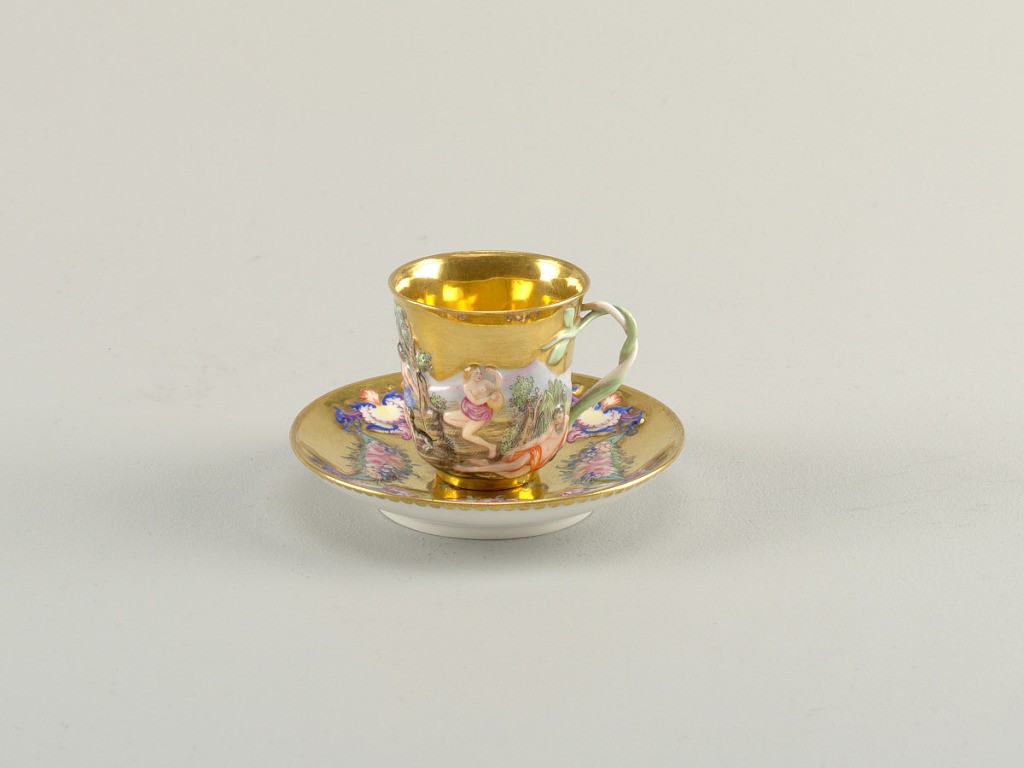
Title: Cup and Saucer
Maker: Doccia Porcelain Factory, Italian, established 1735
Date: ca. 1870–1900
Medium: hard paste porcelain, vitreous enamel, gold
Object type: cup and saucer
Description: Curved flaring cup, with twisted stem handle, ending in leaves. Slightly curved saucer. On cup, relief decoration of mythological scenes (Judgement of Paris, Mercury, Neptune), enhanced with polychrome painting. Upper part of cup and inside gilded. Saucer gilded with polychrome relief festoons and cartouches.